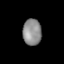
Tissue: lung
Cell type: Myeloid cells
Senescence score: 0.5418
Nuclear area (px): 481
Mean DAPI intensity: 140.967